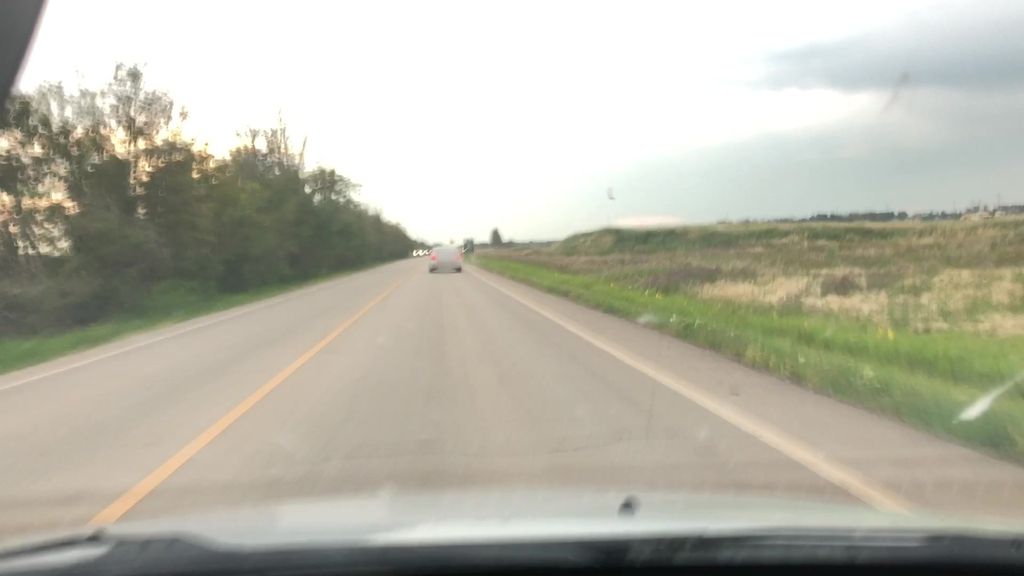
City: edmonton